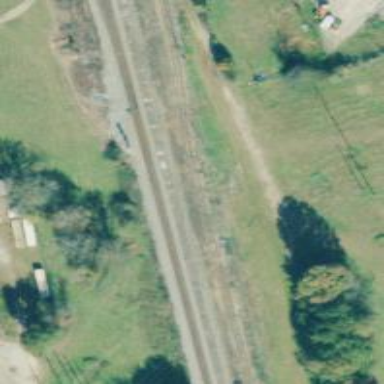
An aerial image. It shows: Abandoned railway spur.